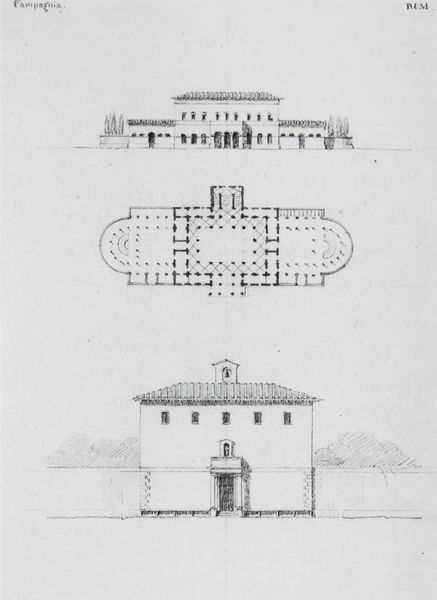
Titel: Gebäudestudien in Rom, Grundriss und Ansichten
Künstler: Friedrich von Gärtner
Standort: München
Institution: Architekturmuseum der Technischen Universität
Schlagwörter: baum, flügel, bäume, fenster, skizze, säulen, tür, zeichnung, dach, gebäude, haus, wand, architektur, sockel, busch, gebüsch, kirche, renaissance, balkon, ansicht, fassade, italien, mauer, hof, symmetrie, tor, eingang, wohnhaus, palast, bleistift, herrscher, entwurf, portal, villa, glocke, gut, landhaus, kapelle, plan, vordach, mittelmeer, toskana, säulengang, grundriss, aufriss, kollonaden, profanbau, bauplan, atrium, palladio, rundgang, seitenriss, planung, zedern, landvilla, febster, stadthalter, gehöfft, schl0ß, konchenbau